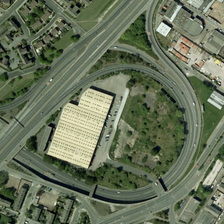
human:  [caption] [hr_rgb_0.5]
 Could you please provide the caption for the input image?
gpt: some buildings and green trees are near a viaduct with a circle with a large building in it .

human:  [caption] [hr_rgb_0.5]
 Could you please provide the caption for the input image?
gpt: some buildings and green trees are near a viaduct with a circle with a large building in it .

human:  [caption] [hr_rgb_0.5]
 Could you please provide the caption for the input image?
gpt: some buildings and green trees are near a viaduct with a circle with a large building in it .

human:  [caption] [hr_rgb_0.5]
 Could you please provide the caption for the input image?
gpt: some buildings and green trees are near a viaduct with a circle with a large building in it .

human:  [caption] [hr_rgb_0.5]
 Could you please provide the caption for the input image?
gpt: some buildings and green trees are near a viaduct with a circle with a large building in it .